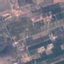
Land use / land cover: PermanentCrop